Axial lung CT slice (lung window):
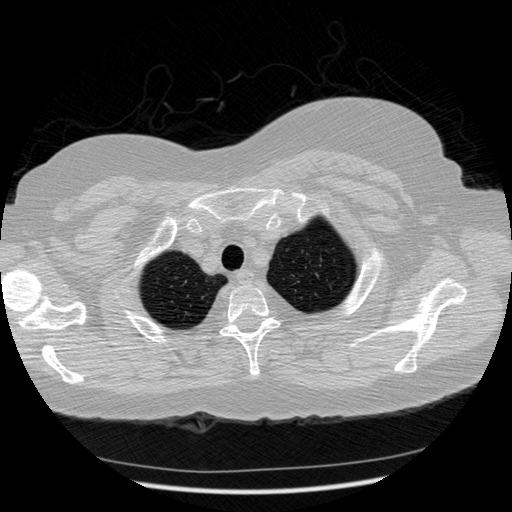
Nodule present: no